Question: I have a commit, I have stored in a branch, because this should go only to a specific box.
I have merged it to the branch master, but not the branch dev, that I use locally.
Now, by mistake I merged master to dev and that introduced this commit to dev.
I know can git revert sha, to branch dev; but since this is going to introduce a commit that undoes that commit (I am guessing, I haven't exactly tried this), when I merge master, will this commit be undone too?
If so, how do I undo this commit only from the branch dev.
And oh, 'git reset HEAD^1' --hard is not an option because there are other commits on master, after the un-needed commit.
If reset back again and apply is the only option, then how do I only merge those extra commits from master other than the un-needed commit.
Update:
Here is the commit tree. Looks complex. I have pointed to the commit, that I don't need in the dev. (I have also removed any personally identifiable information, thanks for understanding. It is so much simpler to screenshot gitk than to ascii art.)

Thanks in advance!
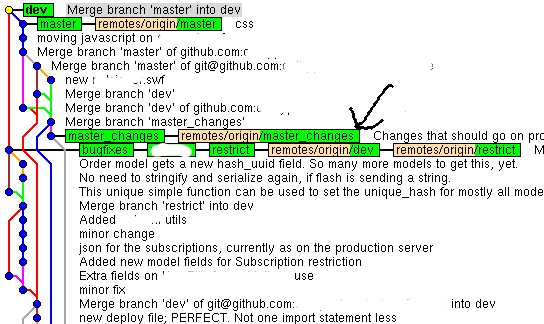
Answer: On a scratch copy of your branch, 'git rebase --interactive' and drop the unwanted commit. Alternatively, you could create a new branch upstream of the unwanted commit and 'git cherry-pick' the desired commits onto it.
There are probably more ways to achieve this.